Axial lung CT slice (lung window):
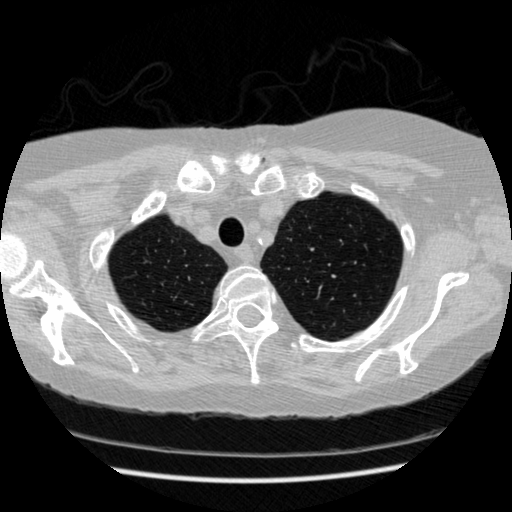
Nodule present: no